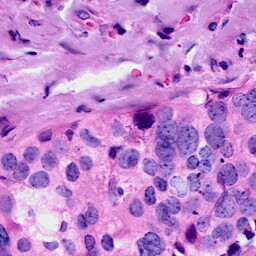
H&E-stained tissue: Breast